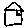
Label: house